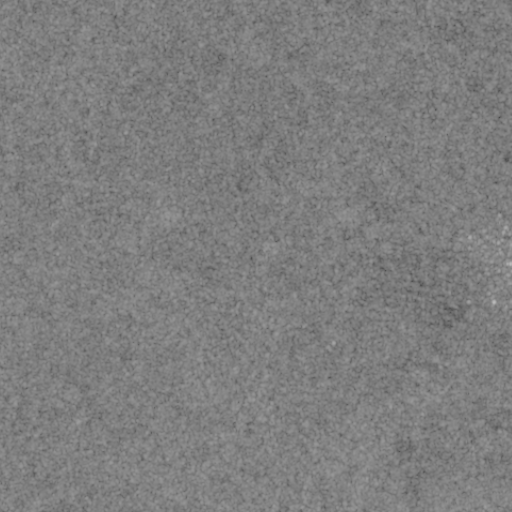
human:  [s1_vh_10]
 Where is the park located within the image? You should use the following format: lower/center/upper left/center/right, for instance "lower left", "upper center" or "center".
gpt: The park is located in the center right of the image.
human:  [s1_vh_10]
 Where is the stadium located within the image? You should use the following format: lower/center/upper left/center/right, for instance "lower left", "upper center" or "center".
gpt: The stadium is located in the center right of the image.
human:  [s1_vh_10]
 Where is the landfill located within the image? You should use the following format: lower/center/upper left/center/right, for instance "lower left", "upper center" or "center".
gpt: There is no landfill in the image.

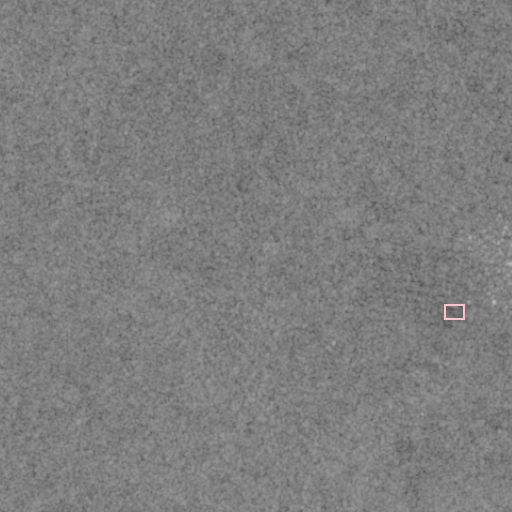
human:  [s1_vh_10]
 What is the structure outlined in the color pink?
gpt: The structure outlined in pink is a stadium.
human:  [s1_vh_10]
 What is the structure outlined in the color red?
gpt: There is no red outline.